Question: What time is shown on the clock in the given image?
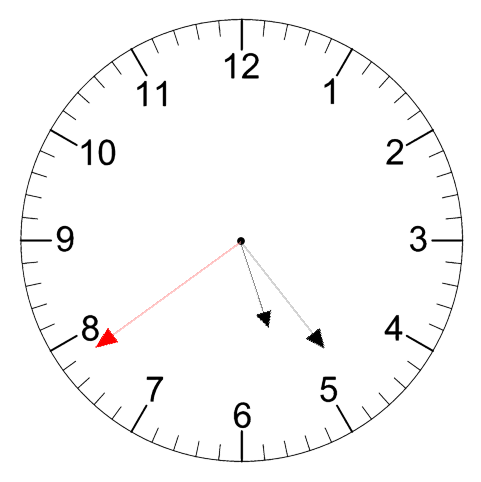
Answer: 05:23:39